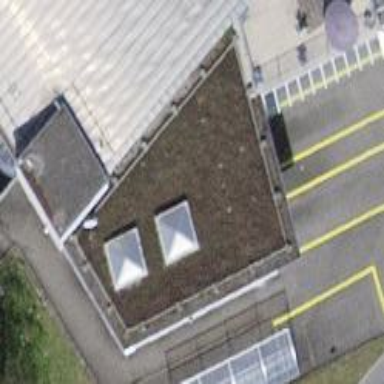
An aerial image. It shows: Bicycle parking facility.